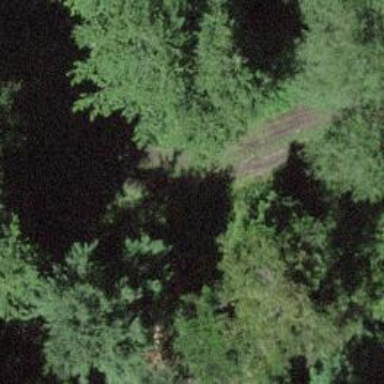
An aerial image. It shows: Muddy track with grade4 tracktype.